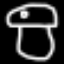
Label: mushroom